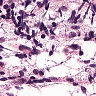
Metastatic tissue present: no